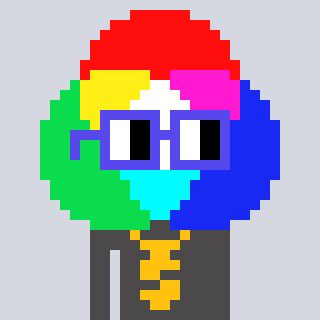
a pixel art character with square blue glasses, a color circle-shaped head and a grayscale-colored body on a cool background